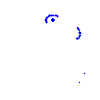
Particle: proton